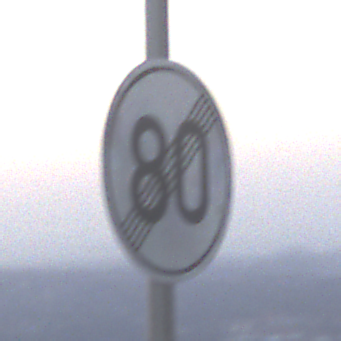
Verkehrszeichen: EndeGeschwindigkeit80
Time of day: SunriseSunset
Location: Outdoor (Suburban)
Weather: Clear
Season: NotSpecified
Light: Natural